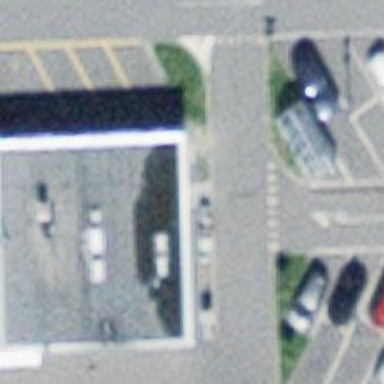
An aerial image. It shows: Asphalt parking aisle road for service vehicles.